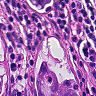
Metastatic tissue present: yes